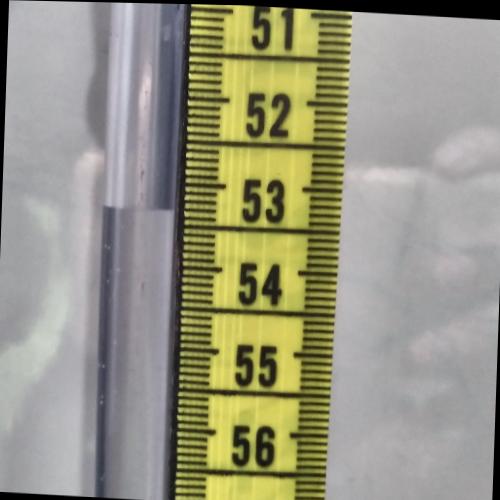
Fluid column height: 53.3 cm